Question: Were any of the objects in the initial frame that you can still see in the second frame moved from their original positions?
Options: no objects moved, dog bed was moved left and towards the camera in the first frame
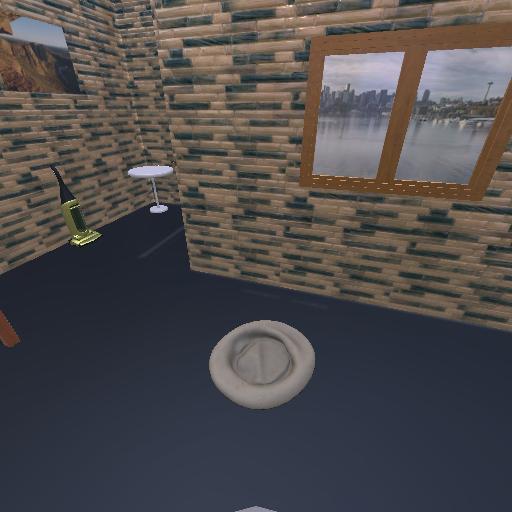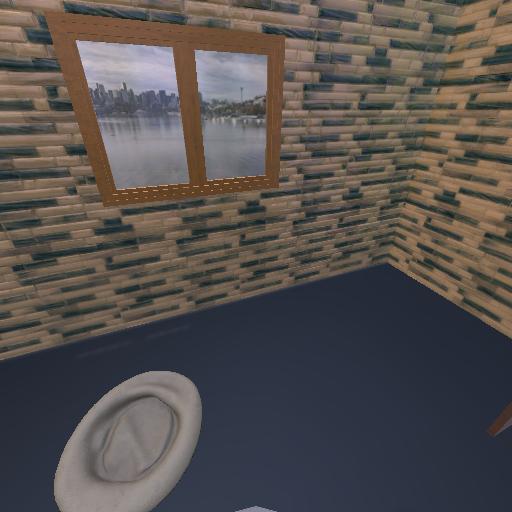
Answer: no objects moved